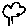
Label: tree